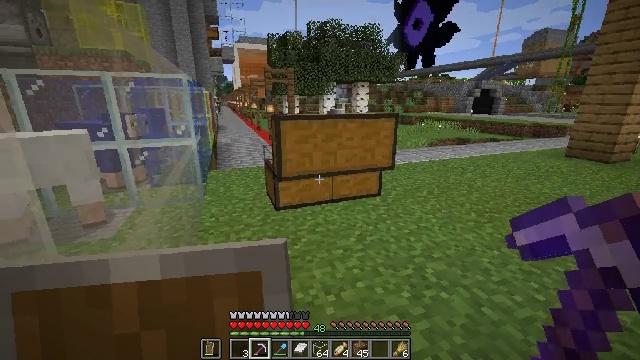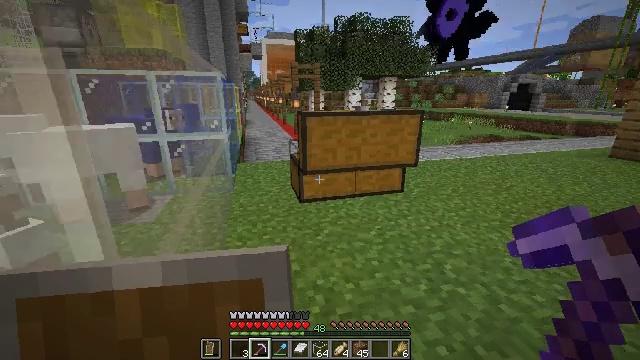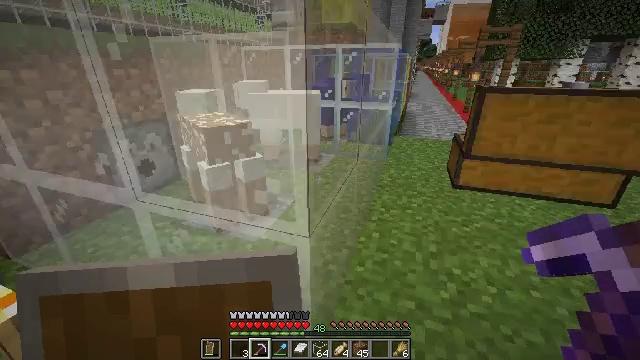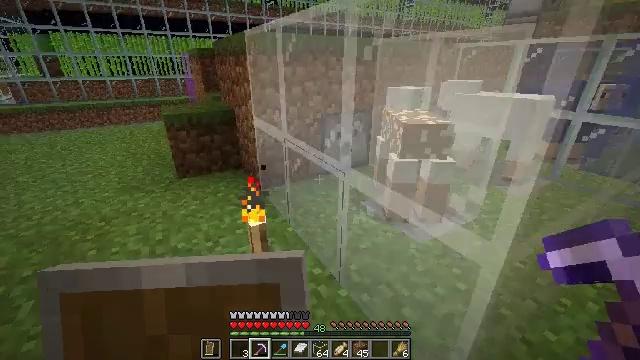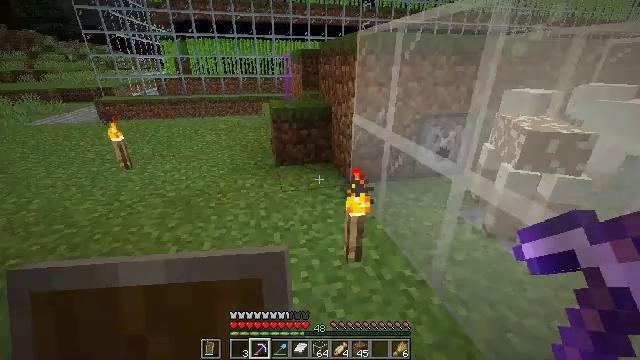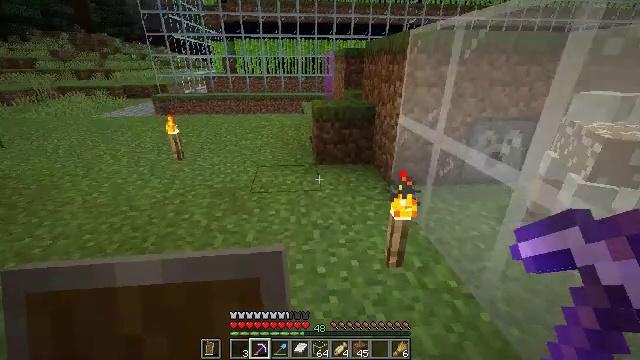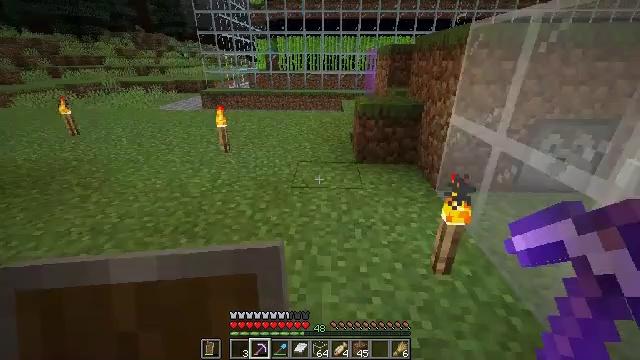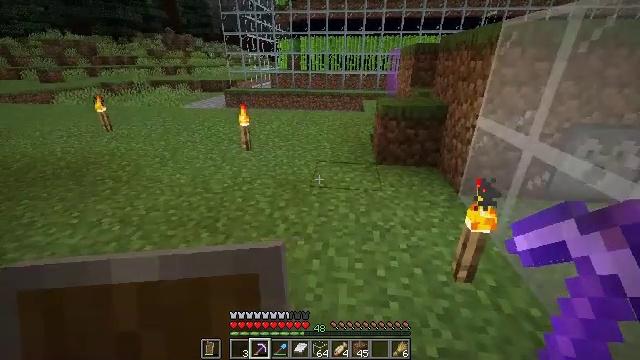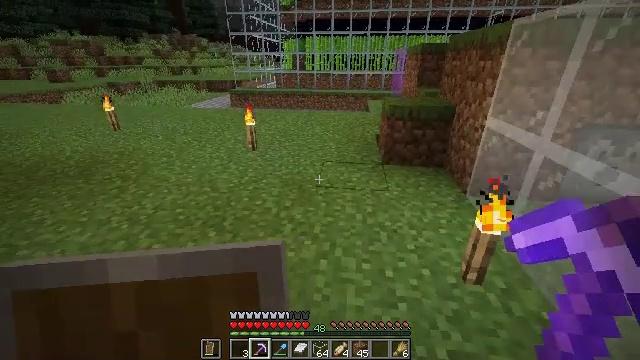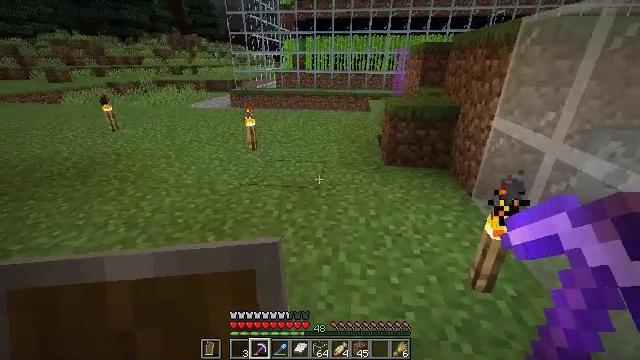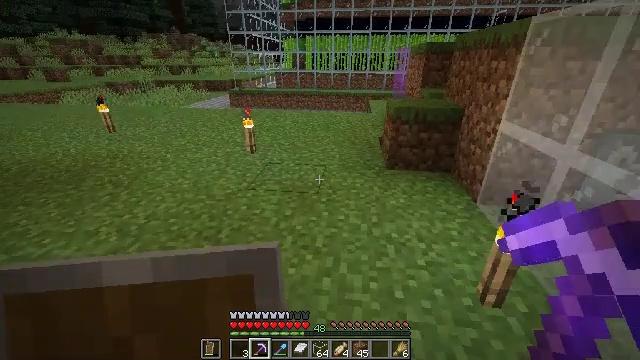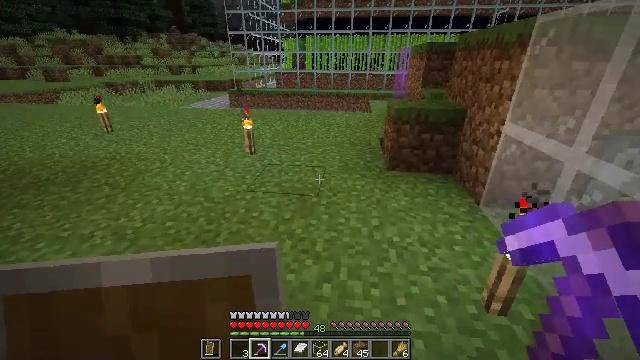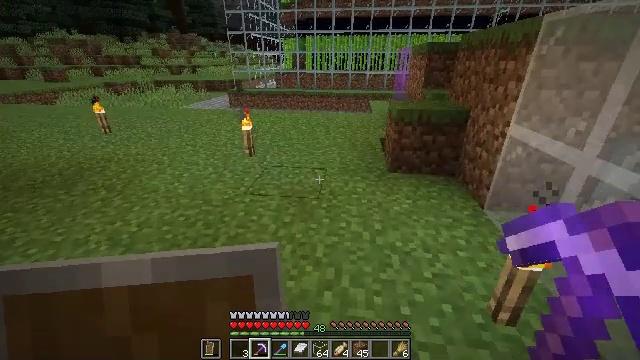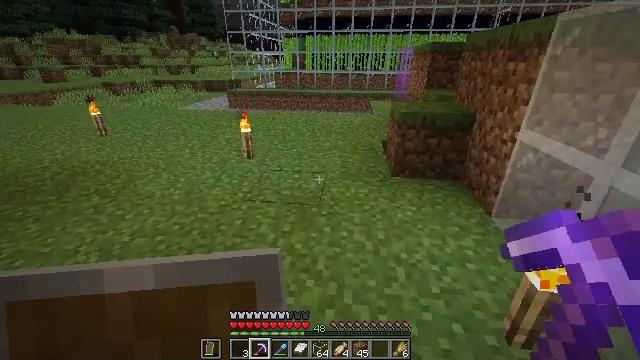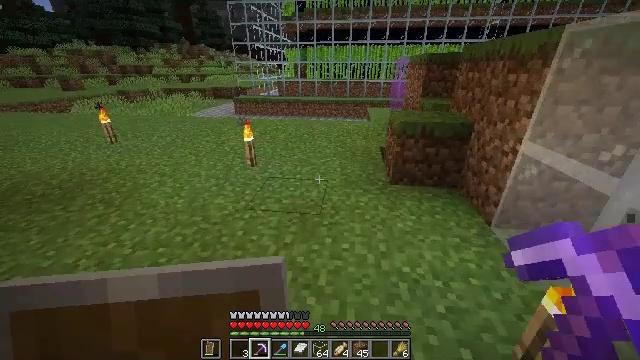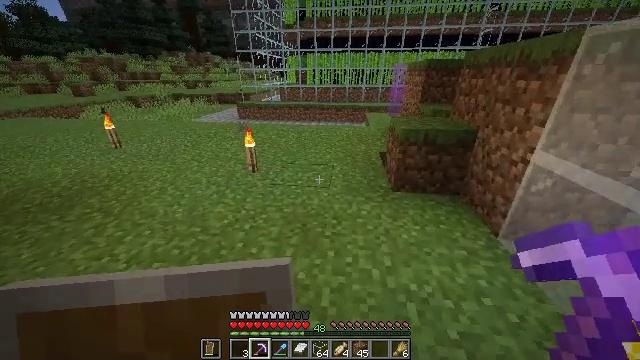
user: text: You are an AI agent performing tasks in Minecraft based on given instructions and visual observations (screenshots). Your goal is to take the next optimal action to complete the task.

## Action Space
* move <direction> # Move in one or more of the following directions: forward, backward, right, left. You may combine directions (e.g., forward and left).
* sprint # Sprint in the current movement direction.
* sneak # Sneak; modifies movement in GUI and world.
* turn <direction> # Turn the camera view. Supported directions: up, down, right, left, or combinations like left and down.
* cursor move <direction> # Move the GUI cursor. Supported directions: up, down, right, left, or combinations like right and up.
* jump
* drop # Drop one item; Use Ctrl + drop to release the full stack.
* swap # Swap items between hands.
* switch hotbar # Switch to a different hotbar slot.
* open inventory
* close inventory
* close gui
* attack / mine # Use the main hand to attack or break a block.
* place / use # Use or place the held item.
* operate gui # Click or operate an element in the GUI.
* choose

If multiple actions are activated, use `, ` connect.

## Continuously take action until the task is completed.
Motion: motion action
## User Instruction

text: Gather the orange stained glass pane by hitting it.
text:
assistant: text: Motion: move back, turn left
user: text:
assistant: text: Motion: move back and move left, turn left and down
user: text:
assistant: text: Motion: move back and move left, turn left
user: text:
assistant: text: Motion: move left, turn left
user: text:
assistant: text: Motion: turn left
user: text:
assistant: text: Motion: turn left
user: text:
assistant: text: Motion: turn left
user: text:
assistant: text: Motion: no_op
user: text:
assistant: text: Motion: move forward
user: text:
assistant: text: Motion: move forward
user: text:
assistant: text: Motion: no_op
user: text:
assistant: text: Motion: no_op
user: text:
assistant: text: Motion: move forward
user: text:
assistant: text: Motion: move forward
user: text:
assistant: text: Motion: move forward
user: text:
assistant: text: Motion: move forward
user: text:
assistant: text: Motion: move forward
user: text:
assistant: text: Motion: move forward
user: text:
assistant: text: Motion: move forward
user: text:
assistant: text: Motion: move forward, turn right
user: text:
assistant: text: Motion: move forward, turn right and down
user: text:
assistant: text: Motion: move forward, turn right
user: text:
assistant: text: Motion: move forward, turn right
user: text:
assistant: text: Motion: move forward, turn right
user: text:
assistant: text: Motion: move forward, turn right
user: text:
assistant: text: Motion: move forward, turn right
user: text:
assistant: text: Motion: move forward, turn right
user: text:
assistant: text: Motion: move forward, turn right
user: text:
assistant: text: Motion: move forward, turn right
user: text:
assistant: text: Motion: move forward, turn right